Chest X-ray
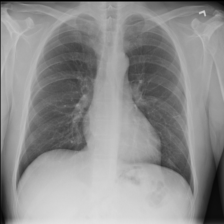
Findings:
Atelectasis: negative
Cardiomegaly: negative
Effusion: negative
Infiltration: positive
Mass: negative
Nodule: negative
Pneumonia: negative
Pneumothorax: negative
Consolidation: negative
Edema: negative
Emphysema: negative
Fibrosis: negative
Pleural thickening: negative
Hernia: negative